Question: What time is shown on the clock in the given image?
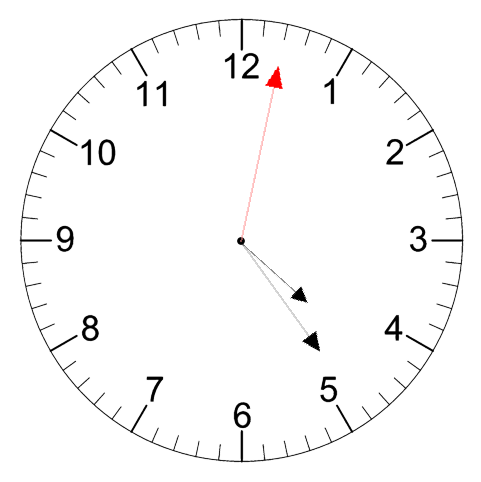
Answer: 04:24:02